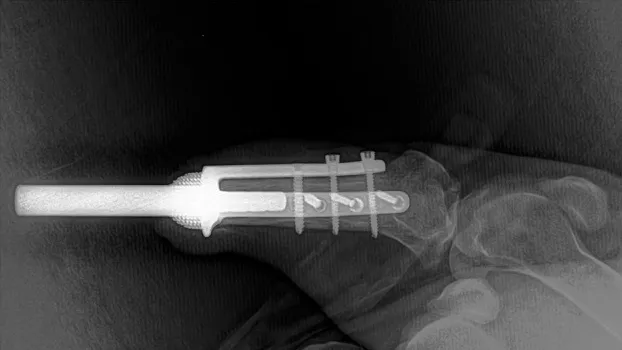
Intraoperative radiograph to assess implant position and alignment.
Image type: radiology (x_ray)